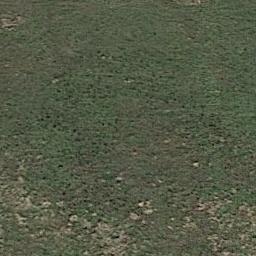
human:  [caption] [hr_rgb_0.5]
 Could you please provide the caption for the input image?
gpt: A large lush green meadow covered with green grass .

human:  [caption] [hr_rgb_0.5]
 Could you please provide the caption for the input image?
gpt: There is no grass in some parts of the meadow .

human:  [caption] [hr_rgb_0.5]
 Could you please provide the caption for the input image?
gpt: This meadow has different sparsity in different places .

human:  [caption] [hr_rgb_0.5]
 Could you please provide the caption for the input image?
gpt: There are several yellow lines on the grass .

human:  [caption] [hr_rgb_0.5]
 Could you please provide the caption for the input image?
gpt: There are some bare and on the sparse meadow .